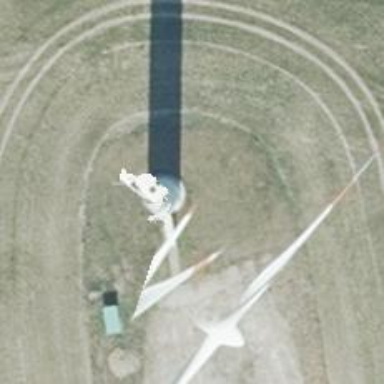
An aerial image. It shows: Wind generator is in the picture.